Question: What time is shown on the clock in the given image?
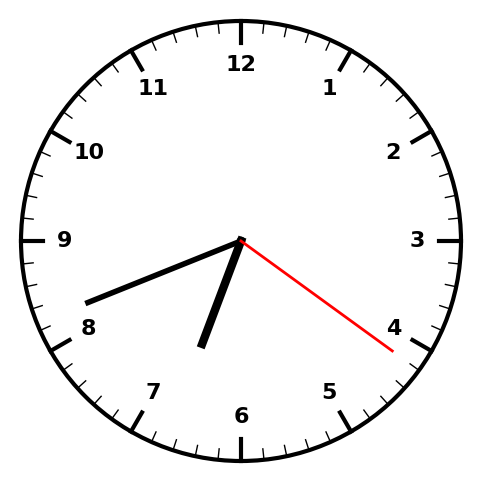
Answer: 06:41:21